Interaction volume radius: 10 \u00c5
Interaction volume height: 10 \u00c5
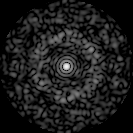
Disorder parameter: 0.8248